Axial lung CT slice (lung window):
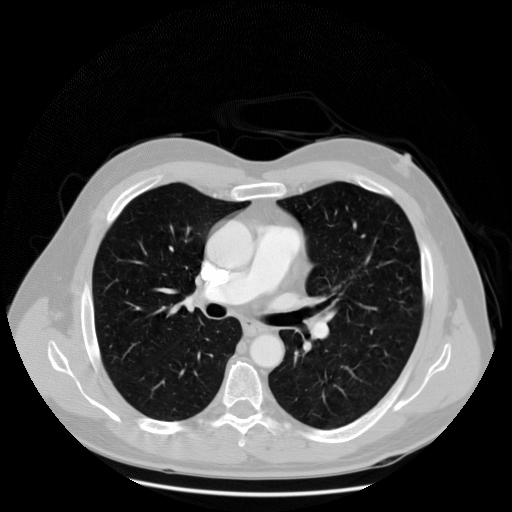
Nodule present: no